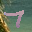
Label: 7